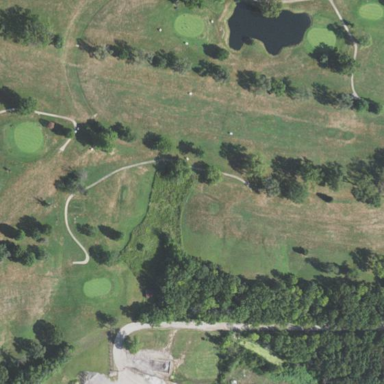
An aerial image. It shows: Golf course surrounded by greenery.